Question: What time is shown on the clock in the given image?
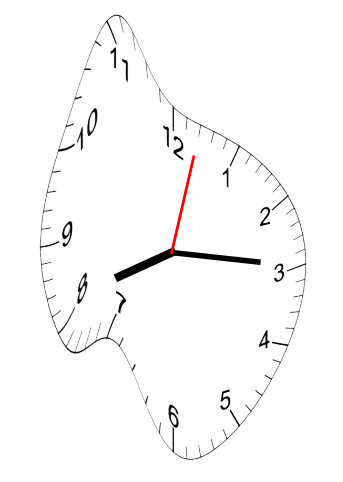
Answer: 08:15:02